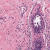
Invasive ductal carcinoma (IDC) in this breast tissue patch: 0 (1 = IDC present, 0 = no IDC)